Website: lowes
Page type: customer-info-address
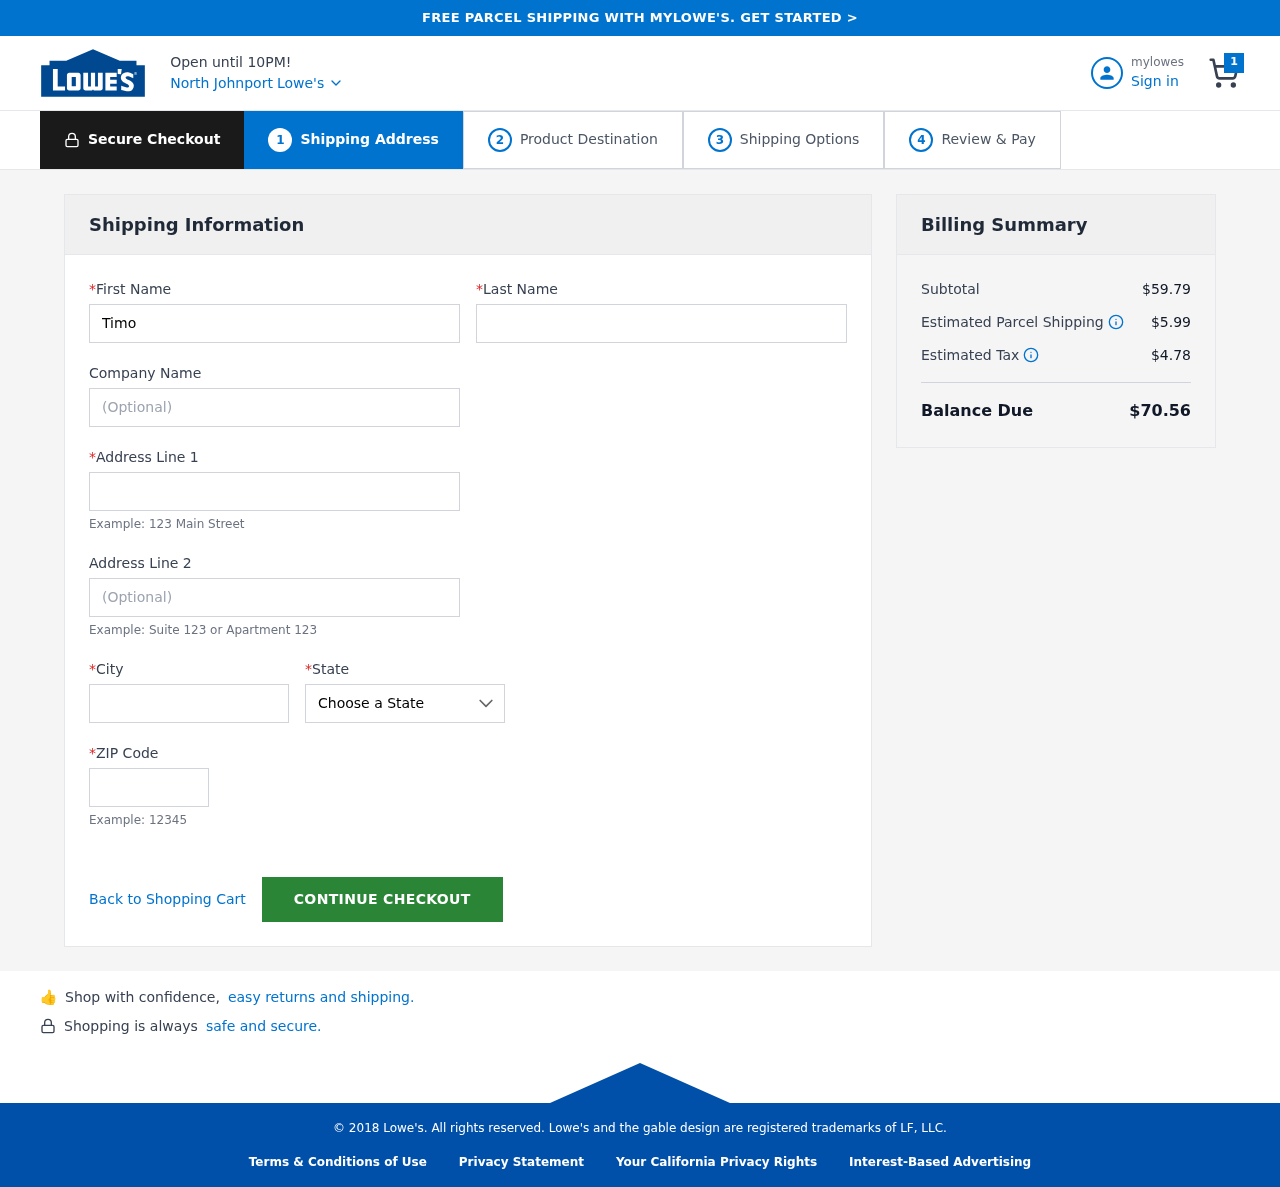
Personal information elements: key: PII_CITY
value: North Johnport
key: PII_COMPANY
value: Murray Ltd
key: PII_FIRSTNAME
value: Timothy
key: PII_LASTNAME
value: Evans
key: PII_POSTCODE
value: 90755
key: PII_STATE
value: Connecticut
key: PII_STREET
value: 0858 Gregory Isle Apt. 924
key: PII_STREET2
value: Apt. 751
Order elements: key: ORDER_NUM_ITEMS
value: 1
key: ORDER_SUBTOTAL
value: $59.79
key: ORDER_SHIPPING_COST
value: $5.99
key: ORDER_TAX
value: $4.78
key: ORDER_TOTAL
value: $70.56